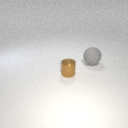
small brown metal cylinder in front of large gray rubber sphere